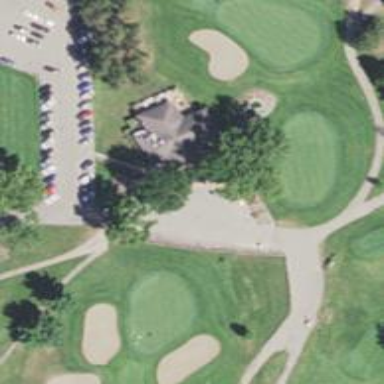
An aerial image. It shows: Golf course surrounded by greenery.